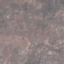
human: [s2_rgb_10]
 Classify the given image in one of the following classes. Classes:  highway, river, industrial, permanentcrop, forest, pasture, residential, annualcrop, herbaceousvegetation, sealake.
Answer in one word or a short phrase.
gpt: HerbaceousVegetation